Question: The goal is to place a certain number of queens so that there is one queen in each row and column. Queens cannot attack each other, and newly placed queens cannot be captured by existing knights, but there is no need to consider whether knights can be attacked by queens. Each square on the board has a specific color, representing the cost of placing a new queen on that square. The goal is to minimize this cost while meeting these requirements (considering only the minimum cost incurred by newly added queens).
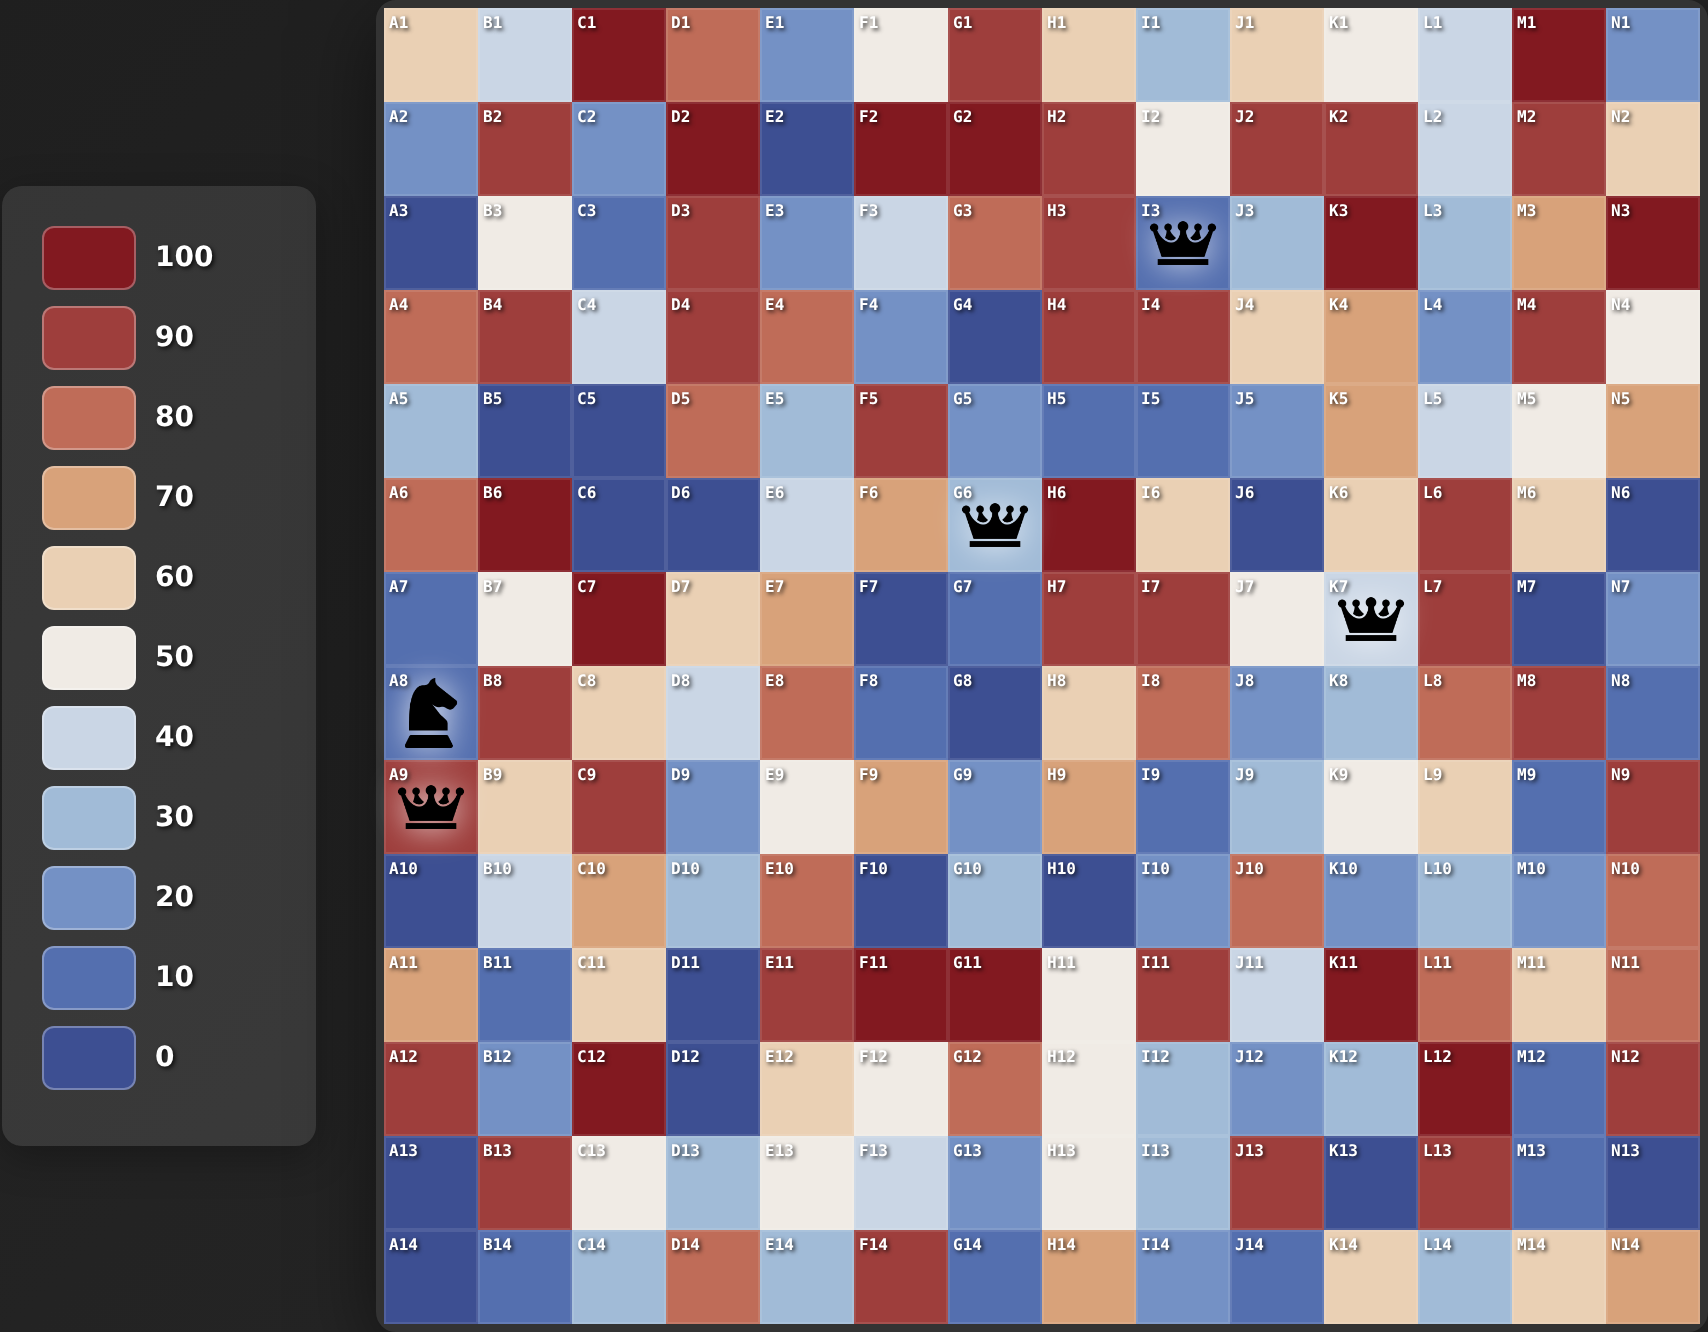
Answer: 430